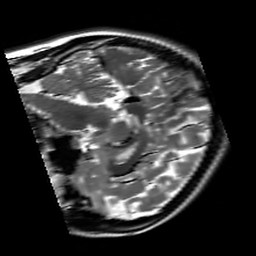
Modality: T2w
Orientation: sagittal
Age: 19
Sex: female
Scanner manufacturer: siemens
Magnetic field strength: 3 T
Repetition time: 7 s
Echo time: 0.09 s